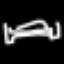
Label: bed